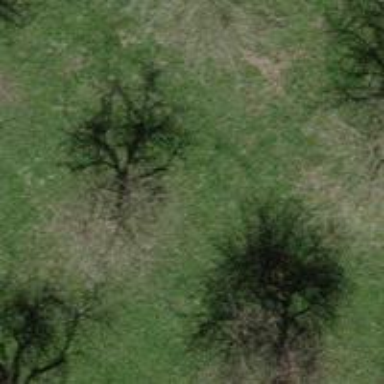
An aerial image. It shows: Row of trees in natural setting.